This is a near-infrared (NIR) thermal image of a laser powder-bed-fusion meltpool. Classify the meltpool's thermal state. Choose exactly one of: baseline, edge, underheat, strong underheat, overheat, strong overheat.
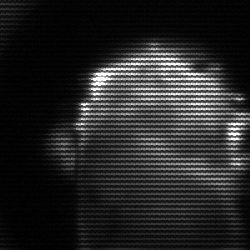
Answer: baseline